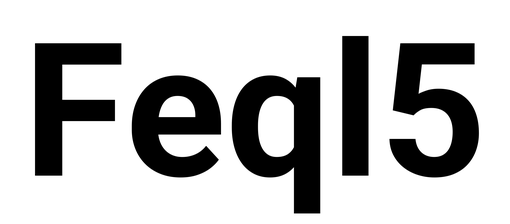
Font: Roboto_Bold